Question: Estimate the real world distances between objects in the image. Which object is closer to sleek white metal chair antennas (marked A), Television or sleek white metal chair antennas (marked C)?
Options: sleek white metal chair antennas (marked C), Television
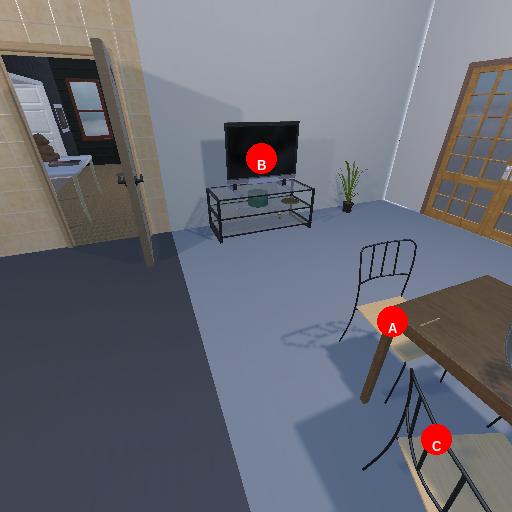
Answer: sleek white metal chair antennas (marked C)